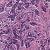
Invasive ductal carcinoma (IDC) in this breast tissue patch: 1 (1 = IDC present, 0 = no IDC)